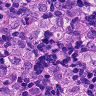
Metastatic tissue present: yes